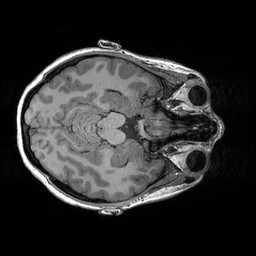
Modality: T1w
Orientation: axial
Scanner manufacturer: siemens
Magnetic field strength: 3 T
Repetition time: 2.3 s
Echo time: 0.00298 s